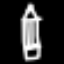
Label: pencil